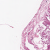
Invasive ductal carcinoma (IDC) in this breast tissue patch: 0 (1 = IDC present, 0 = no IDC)